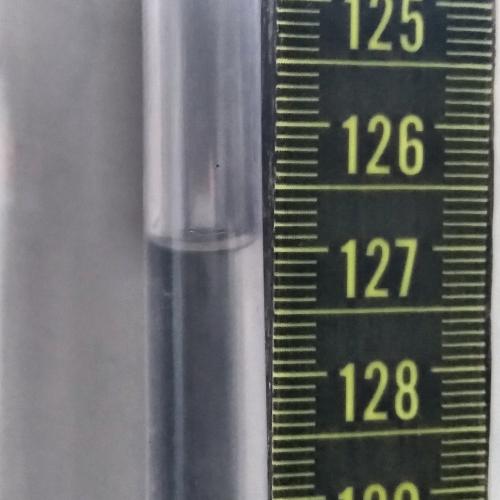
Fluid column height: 127.0 cm